Question: This is my code for my table. Everything is perfect but I want to add something I don't know how to do it and how to style it.
I want to group the rows by adding a title on the left like in the image. Any ideas on how to do this?
UPDATED CODE
'''
<table width="100%" border="0" cellspacing="0" cellpadding="0">
<tr>
<td colspan="7" class="maintitle">title</td>
</tr>
<tr class="greenline">
<td colspan="2">title</td>
<td>title</td>
<td>title</td>
<td>title</td>
<td>title</td>
<td>title</td>
</tr>
<tr>
<td rowspan="5">ff</td>
<td>text</td>
<td>text</td>
<td>text</td>
<td>text</td>
<td>text</td>
</tr>
<tr>
<td>2</td>
<td>text</td>
<td>third</td>
<td>fourth</td>
<td>first</td>
<td>second</td>
</tr>
<tr>
<td>3</td>
<td>third</td>
<td>text</td>
<td>fourth</td>
<td>first</td>
<td>second</td>
</tr>
<tr>
<td>4</td>
<td>third</td>
<td>fourth</td>
<td>text</td>
<td>first</td>
<td>second</td>
</tr>
<tr>
<td>5</td>
<td>second</td>
<td>third</td>
<td>first</td>
<td>text</td>
<td>second</td>
</tr>
<tr>
<td rowspan="5">ff</td>
<td>text</td>
<td>third</td>
<td>fourth</td>
<td>first</td>
<td>second</td>
</tr>
<tr>
<td>7</td>
<td>second</td>
<td>text</td>
<td>third</td>
<td>fourth</td>
<td>second</td>
</tr>
<tr>
<td>8</td>
<td>second</td>
<td>third</td>
<td>text</td>
<td>first</td>
<td>second</td>
</tr>
<tr>
<td>9</td>
<td>second</td>
<td>fourth</td>
<td>text</td>
<td>first</td>
<td>second</td>
</tr>
<tr>
<td>10</td>
<td>second</td>
<td>third</td>
<td>text</td>
<td>first</td>
<td>second</td>
</tr>
</table>
'''
CSS:
'''
.maintitle {
background:#1b1e24;
border-radius:5px 5px 0px 0px;
height:40px;
font-size:20px;
color:#FFF;
font-weight: 300;
text-align:center;
text-shadow: 0 1px 1px rgba(0, 0, 0, 0.1);
vertical-align:middle;
}
.greenline {
color:#D5DDE5;;
background:green;
border-bottom:4px solid #9ea7af;
font-size:14px;
font-weight: 300;
text-align:center;
vertical-align:middle;
}
table tr:not(:nth-child(-n+2)) > td:first-child {
font-weight: bold;
text-align:center;
}
'''
This is what I want to achieve (a title every 5 rows):

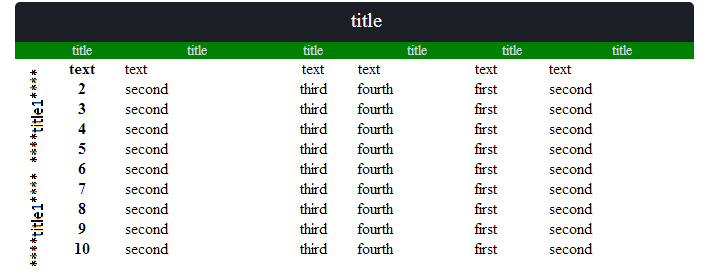
Answer: You did it almost right, there were just needles cells left. But you need to adapt your CSS to handle the extra tds including the rowspan: <URL>
'''
.maintitle {
background: #1b1e24;
border-radius: 5px 5px 0px 0px;
height: 40px;
font-size: 20px;
color: #FFF;
font-weight: 300;
text-align: center;
text-shadow: 0 1px 1px rgba(0, 0, 0, 0.1);
vertical-align: middle;
}
.greenline {
color: #D5DDE5;
;
background: green;
border-bottom: 4px solid #9ea7af;
font-size: 14px;
font-weight: 300;
text-align: center;
vertical-align: middle;
}
table tr:not(:nth-child(-n+2))>td:first-child,
table td[rowspan]+td {
font-weight: bold;
text-align: center;
}
table td[rowspan] {
-webkit-transform: rotate(-90deg);
transform: rotate(-90deg);
width: 1%;
}
'''
'''
<table width="100%" border="0" cellspacing="0" cellpadding="0">
<tr>
<td colspan="7" class="maintitle">title</td>
</tr>
<tr class="greenline">
<td>&nbsp;</td>
<td>title</td>
<td>title</td>
<td>title</td>
<td>title</td>
<td>title</td>
<td>title</td>
</tr>
<tr>
<td rowspan="5">***title***</td>
<td>text</td>
<td>text</td>
<td>text</td>
<td>text</td>
<td>text</td>
<td>text</td>
</tr>
<tr>
<td>2</td>
<td>second</td>
<td>third</td>
<td>fourth</td>
<td>first</td>
<td>second</td>
</tr>
<tr>
<td>3</td>
<td>second</td>
<td>third</td>
<td>fourth</td>
<td>first</td>
<td>second</td>
</tr>
<tr>
<td>4</td>
<td>second</td>
<td>third</td>
<td>fourth</td>
<td>first</td>
<td>second</td>
</tr>
<tr>
<td>5</td>
<td>second</td>
<td>third</td>
<td>fourth</td>
<td>first</td>
<td>second</td>
</tr>
<tr>
<td rowspan="5">***title***</td>
<td>6</td>
<td>second</td>
<td>third</td>
<td>fourth</td>
<td>first</td>
<td>second</td>
</tr>
<tr>
<td>7</td>
<td>second</td>
<td>third</td>
<td>fourth</td>
<td>first</td>
<td>second</td>
</tr>
<tr>
<td>8</td>
<td>second</td>
<td>third</td>
<td>fourth</td>
<td>first</td>
<td>second</td>
</tr>
<tr>
<td>9</td>
<td>second</td>
<td>third</td>
<td>fourth</td>
<td>first</td>
<td>second</td>
</tr>
<tr>
<td>10</td>
<td>second</td>
<td>third</td>
<td>fourth</td>
<td>first</td>
<td>second</td>
</tr>
</table>
'''